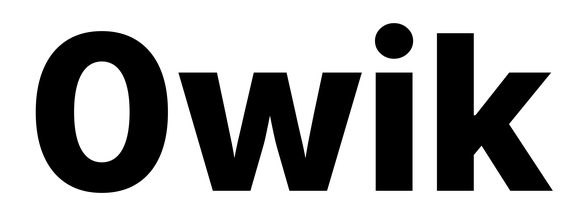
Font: Inter_ExtraBold